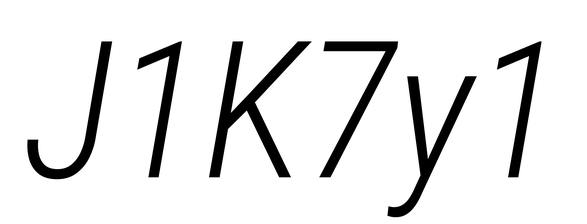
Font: Roboto-Italic_Condensed_Light_Italic